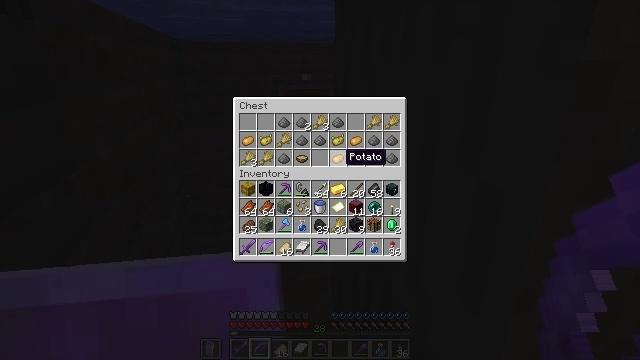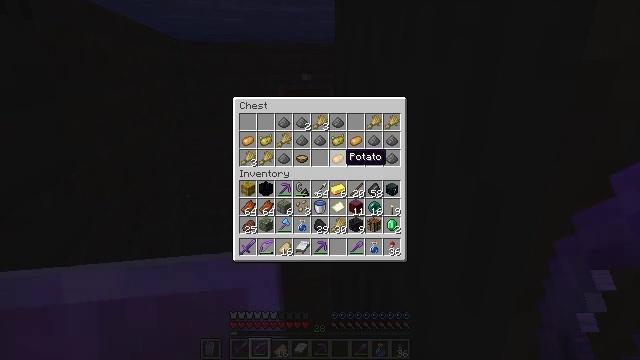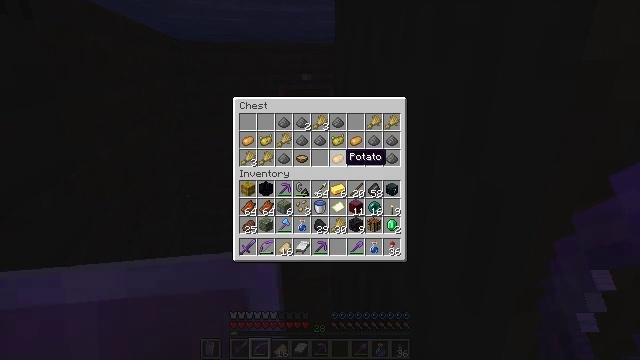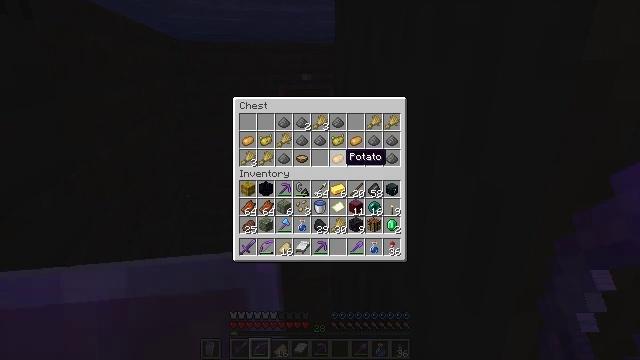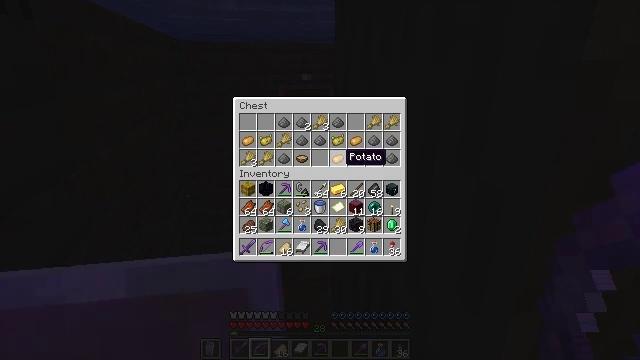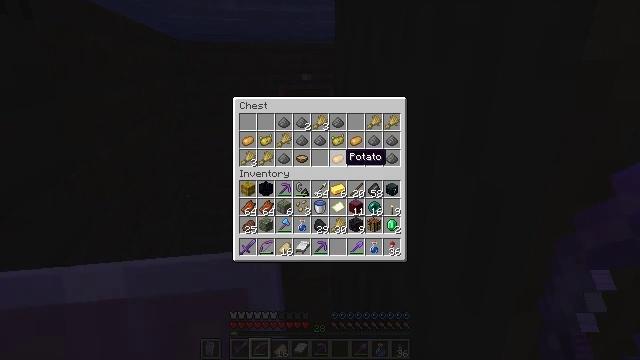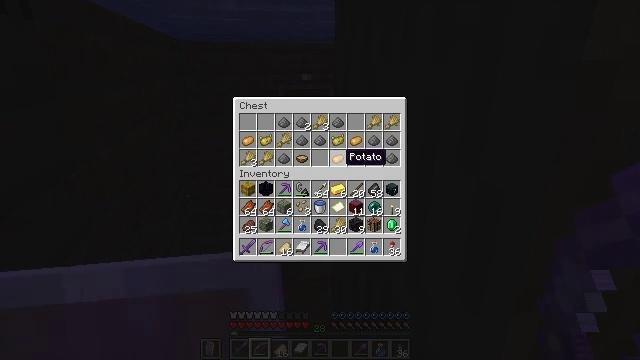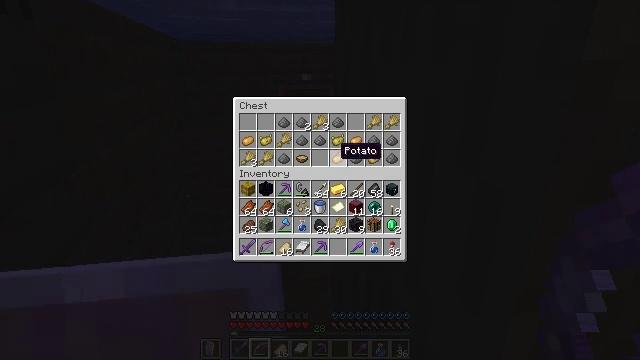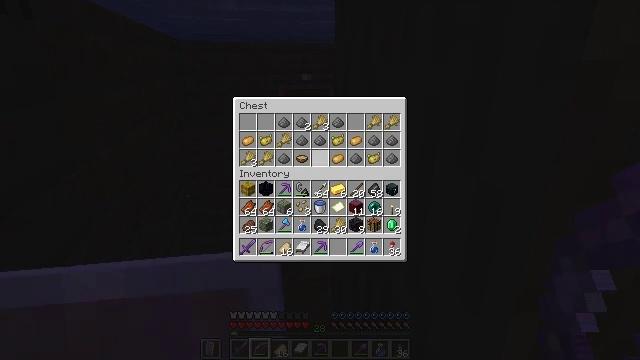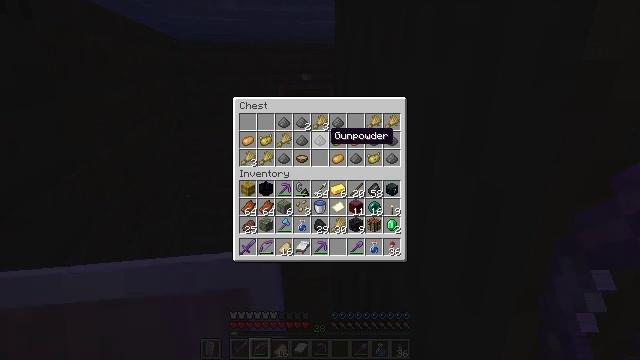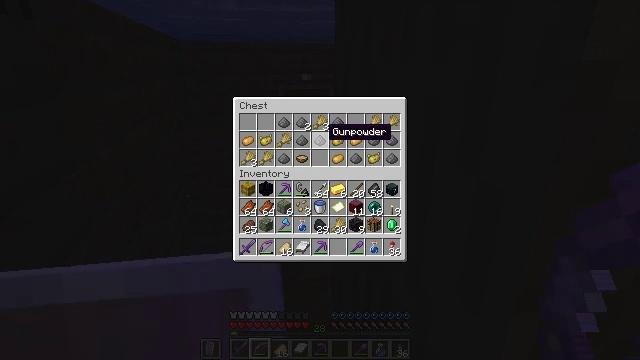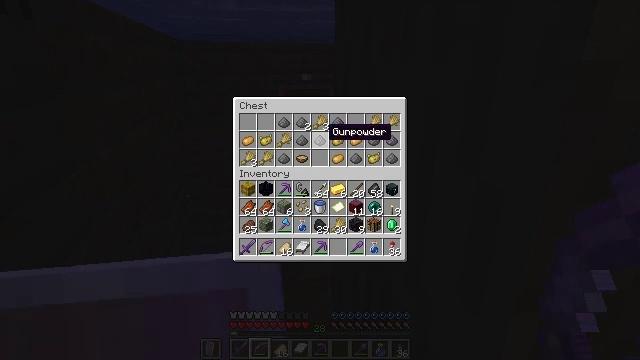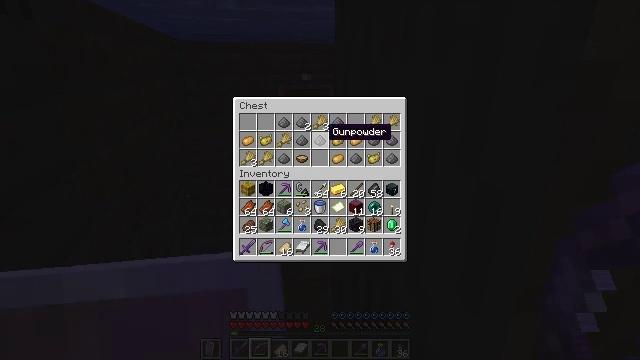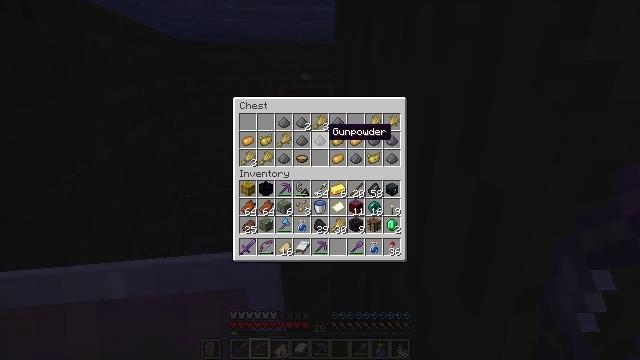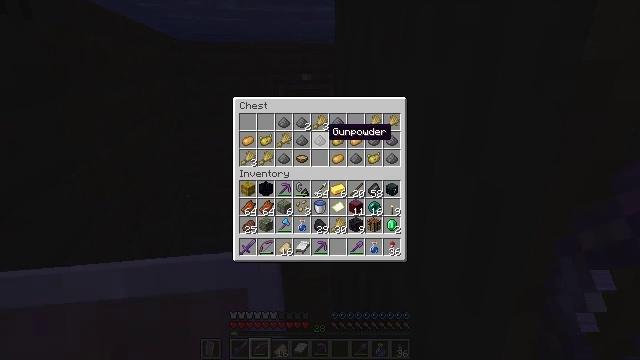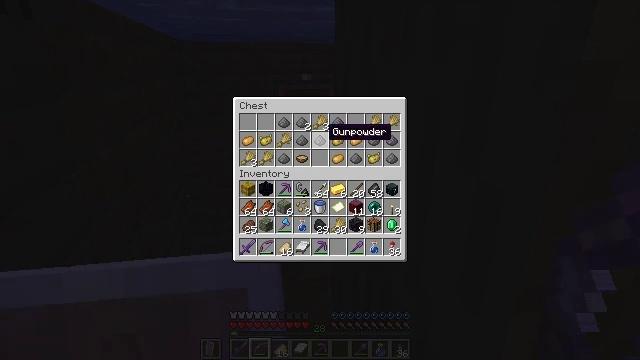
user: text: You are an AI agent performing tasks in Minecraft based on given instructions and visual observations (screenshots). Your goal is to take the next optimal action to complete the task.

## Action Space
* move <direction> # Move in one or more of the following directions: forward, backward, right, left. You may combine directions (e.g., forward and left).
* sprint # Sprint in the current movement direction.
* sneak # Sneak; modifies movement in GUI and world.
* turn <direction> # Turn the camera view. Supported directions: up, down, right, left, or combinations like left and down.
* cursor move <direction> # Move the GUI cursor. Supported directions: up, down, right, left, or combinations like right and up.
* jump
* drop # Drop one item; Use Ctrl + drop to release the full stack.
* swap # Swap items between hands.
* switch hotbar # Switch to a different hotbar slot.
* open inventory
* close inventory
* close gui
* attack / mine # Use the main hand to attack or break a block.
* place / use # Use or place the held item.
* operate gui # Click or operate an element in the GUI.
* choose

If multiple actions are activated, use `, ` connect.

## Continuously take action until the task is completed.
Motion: motion action
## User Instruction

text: Remove oak leaves from branches.
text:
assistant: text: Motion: no_op
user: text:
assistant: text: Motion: no_op
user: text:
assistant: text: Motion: no_op
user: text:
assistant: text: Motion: no_op
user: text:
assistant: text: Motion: no_op
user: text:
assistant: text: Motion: no_op
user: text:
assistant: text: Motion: no_op
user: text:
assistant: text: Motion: turn up
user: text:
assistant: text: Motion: no_op
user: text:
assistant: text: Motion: no_op
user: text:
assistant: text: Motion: no_op
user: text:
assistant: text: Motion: no_op
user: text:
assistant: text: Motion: no_op
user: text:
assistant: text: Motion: no_op
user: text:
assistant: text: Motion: no_op
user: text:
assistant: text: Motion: no_op
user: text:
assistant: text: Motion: no_op
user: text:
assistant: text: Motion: no_op
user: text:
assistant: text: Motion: no_op
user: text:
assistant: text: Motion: turn up
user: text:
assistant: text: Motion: no_op
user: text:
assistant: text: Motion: no_op
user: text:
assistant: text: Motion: no_op
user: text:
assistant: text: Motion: no_op
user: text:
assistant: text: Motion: no_op
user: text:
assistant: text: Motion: attack / mine
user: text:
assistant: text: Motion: attack / mine
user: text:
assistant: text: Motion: attack / mine
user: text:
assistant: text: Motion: turn right
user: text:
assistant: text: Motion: turn right